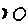
Label: moon